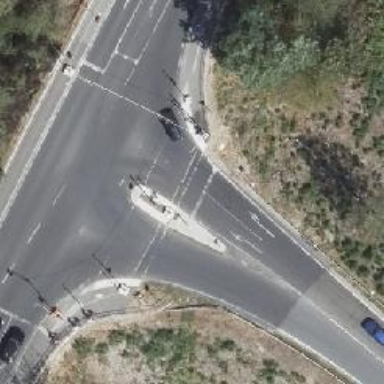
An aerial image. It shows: Road with traffic signals controlling the flow of traffic.